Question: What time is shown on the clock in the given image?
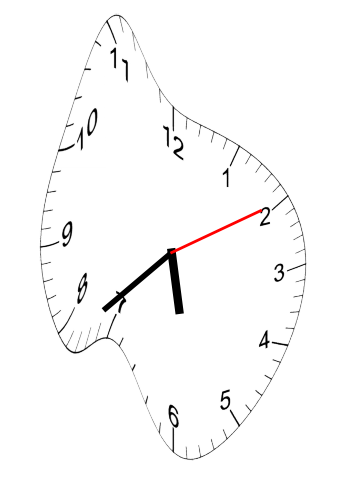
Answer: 05:38:10